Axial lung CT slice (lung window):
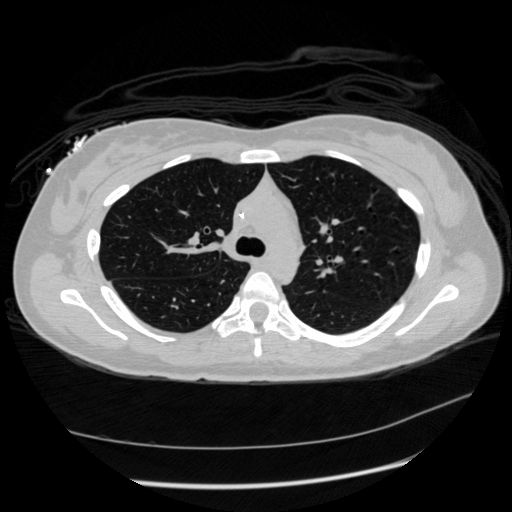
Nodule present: no